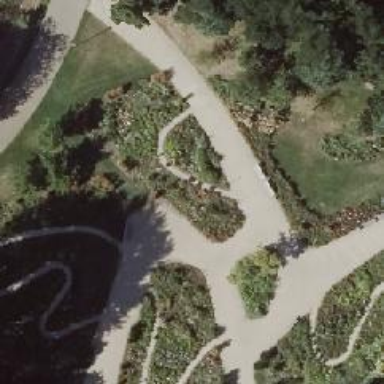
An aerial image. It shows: Compacted footway.